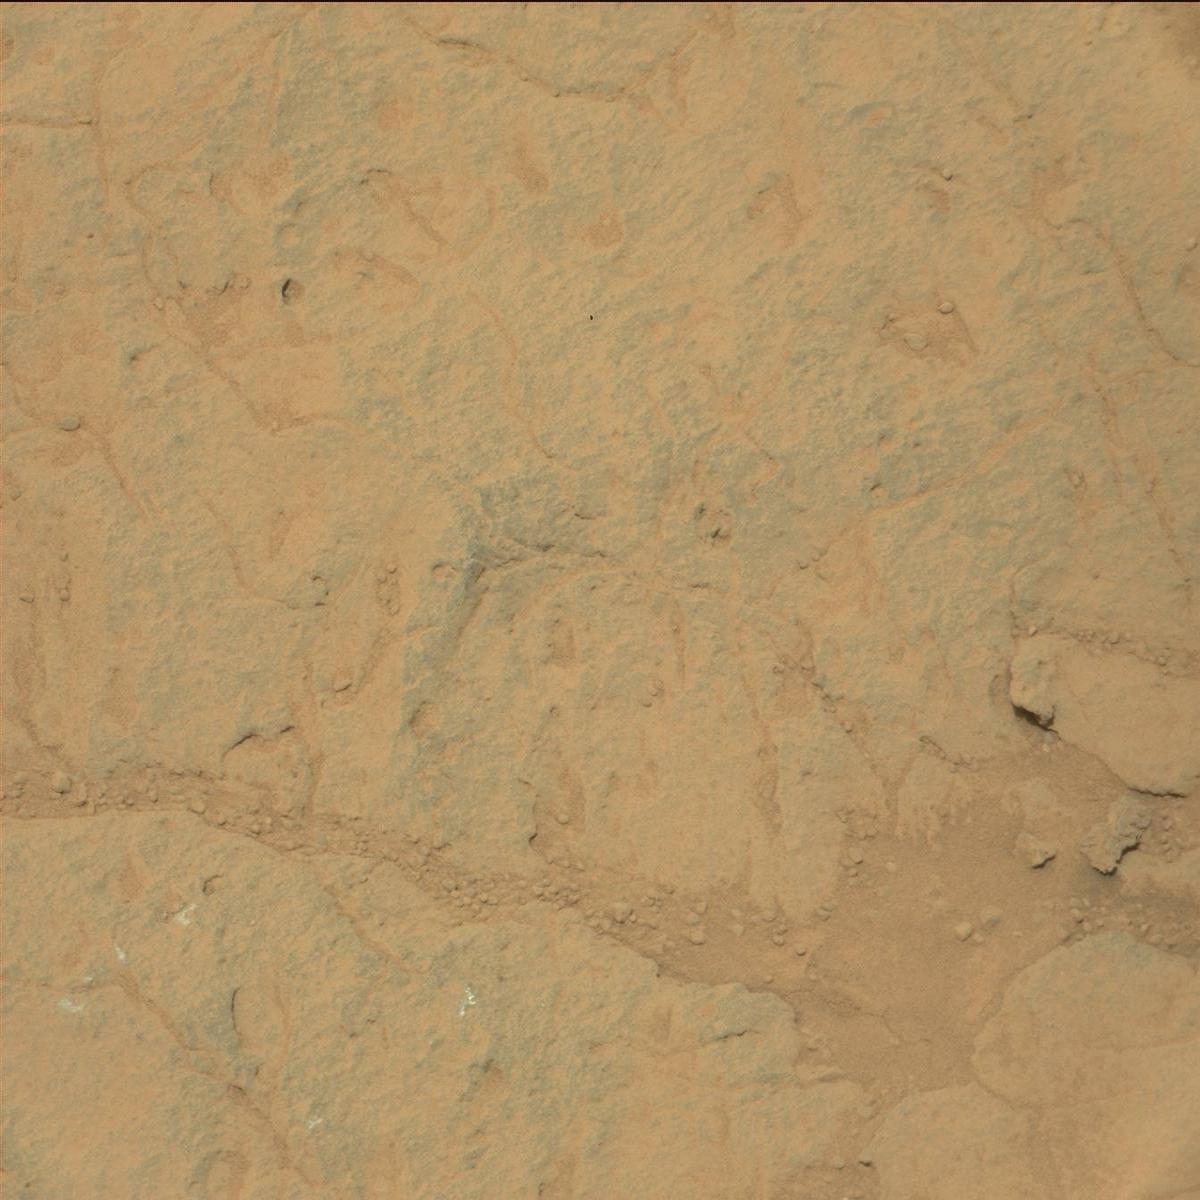
Terrain classes present: Bedrock, Sand / Soil